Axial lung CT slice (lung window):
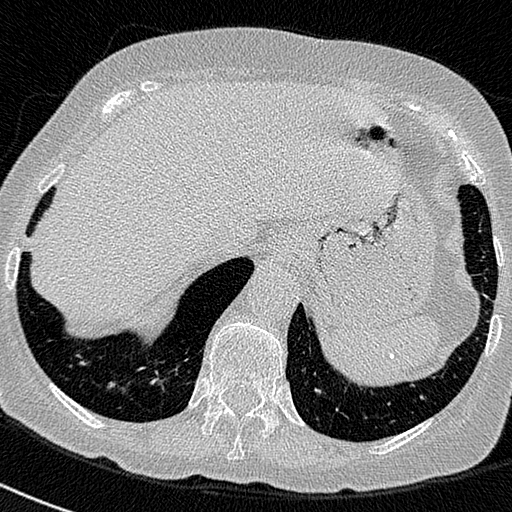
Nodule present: no